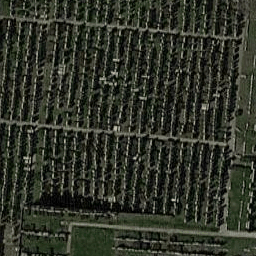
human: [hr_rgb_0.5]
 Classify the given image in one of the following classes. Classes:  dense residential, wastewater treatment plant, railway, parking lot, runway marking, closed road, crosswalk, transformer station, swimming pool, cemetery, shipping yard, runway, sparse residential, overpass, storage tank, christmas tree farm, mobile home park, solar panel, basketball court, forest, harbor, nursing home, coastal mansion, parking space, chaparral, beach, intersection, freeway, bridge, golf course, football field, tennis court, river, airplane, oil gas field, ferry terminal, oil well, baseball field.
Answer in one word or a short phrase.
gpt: cemetery